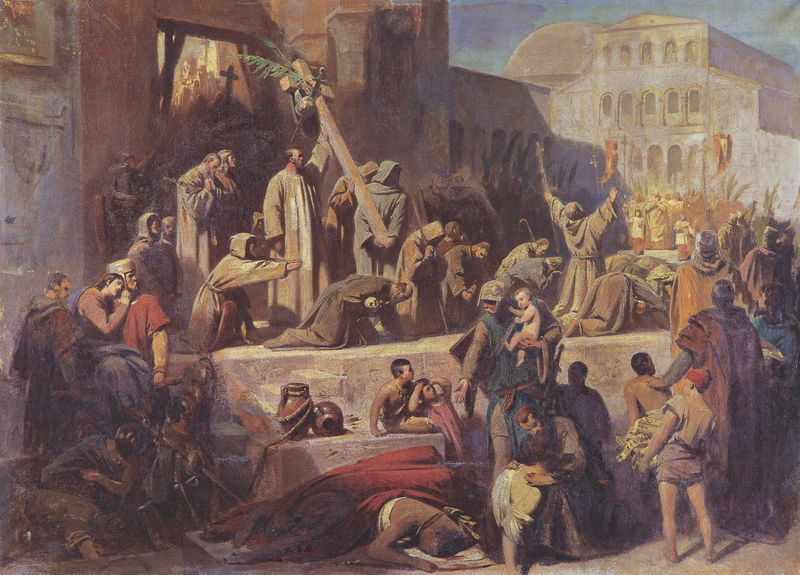
Titel: Ölskizze zur Eroberung Jerusalems durch Gottfried von Bouillon
Künstler: Karl Theodor von Piloty
Standort: München
Institution: Bayerisches Nationalmuseum
Schlagwörter: blau, gemälde, gruppe, himmel, mann, schatten, umhang, wasser, weiß, frauen, gelb, grün, menschen, mädchen, sitzen, stadt, braun, bunt, fenster, frau, licht, männer, straße, szene, tür, gebäude, haus, rot, weg, ansammlung, fest, leute, malerei, masse, menge, versammlung, bart, architektur, hinrichtung, mensch, schädel, stehen, stein, tod, tot, trauer, öl, kirche, sonne, boden, gewand, kelch, kutte, gewänder, kind, personen, bühne, theater, brunnen, kinder, amphore, amphoren, keramik, krug, vase, spanien, topf, liegen, schlafen, fahnen, fassade, gasse, stab, fahne, jungen, zug, mauer, türe, baby, platz, kuppel, angst, krieg, querformat, treppe, zerstörung, historienbild, soldaten, durchgang, palme, palmwedel, stufe, stufen, podest, junge, tor, schauspiel, töpfe, gefäß, glaube, kreuz, palast, dom, aufruhr, nakt, schwert, knien, soldat, tote, verletzt, auflauf, menschenmasse, mäntel, helm, beten, gebet, kranz, menschenmenge, ritter, sieg, kathedrale, rom, kleinkind, portal, römer, stadttor, verzweiflung, palmzweig, helme, totenkopf, kreuze, pforte, stäbe, krüge, mensche, christus, jesus, jesus christus, kreuzigung, ostern, leid, leiden, schmerz, schreien, flehen, knieend, sturz, historienmalerei, priester, mönch, erscheinung, kreuzzug, mönche, prozession, umzug, kutten, tempel, heilige, märtyrer, töten, totenschädel, anbetung, schrei, kriechen, sklaven, demut, klagen, station, erhöhung, kessel, kapuze, basilika, palm, standarten, ordensbrüder, juden, pilger, katholisch, palmblatt, predigen, holzkreuz, historia, anflehen, passion, möche, kapuzen, fahnene, anrufung, klage, kreuzweg, kreuztragung, top, vielfigürig, büßer, münche, passionsspiele, gewan, katholische kirche, buße, krant, dreuz, frnziskaner, heilige erde, passionszug, niederwurf, sufführung